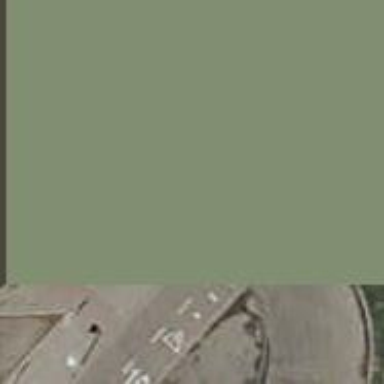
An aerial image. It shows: Uncontrolled crossing on the road.